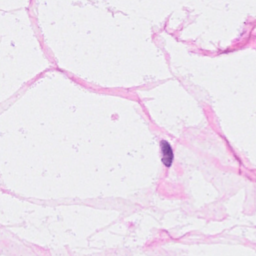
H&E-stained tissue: Breast